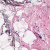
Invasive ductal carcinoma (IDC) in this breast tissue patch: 0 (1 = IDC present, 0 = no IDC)